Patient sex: M
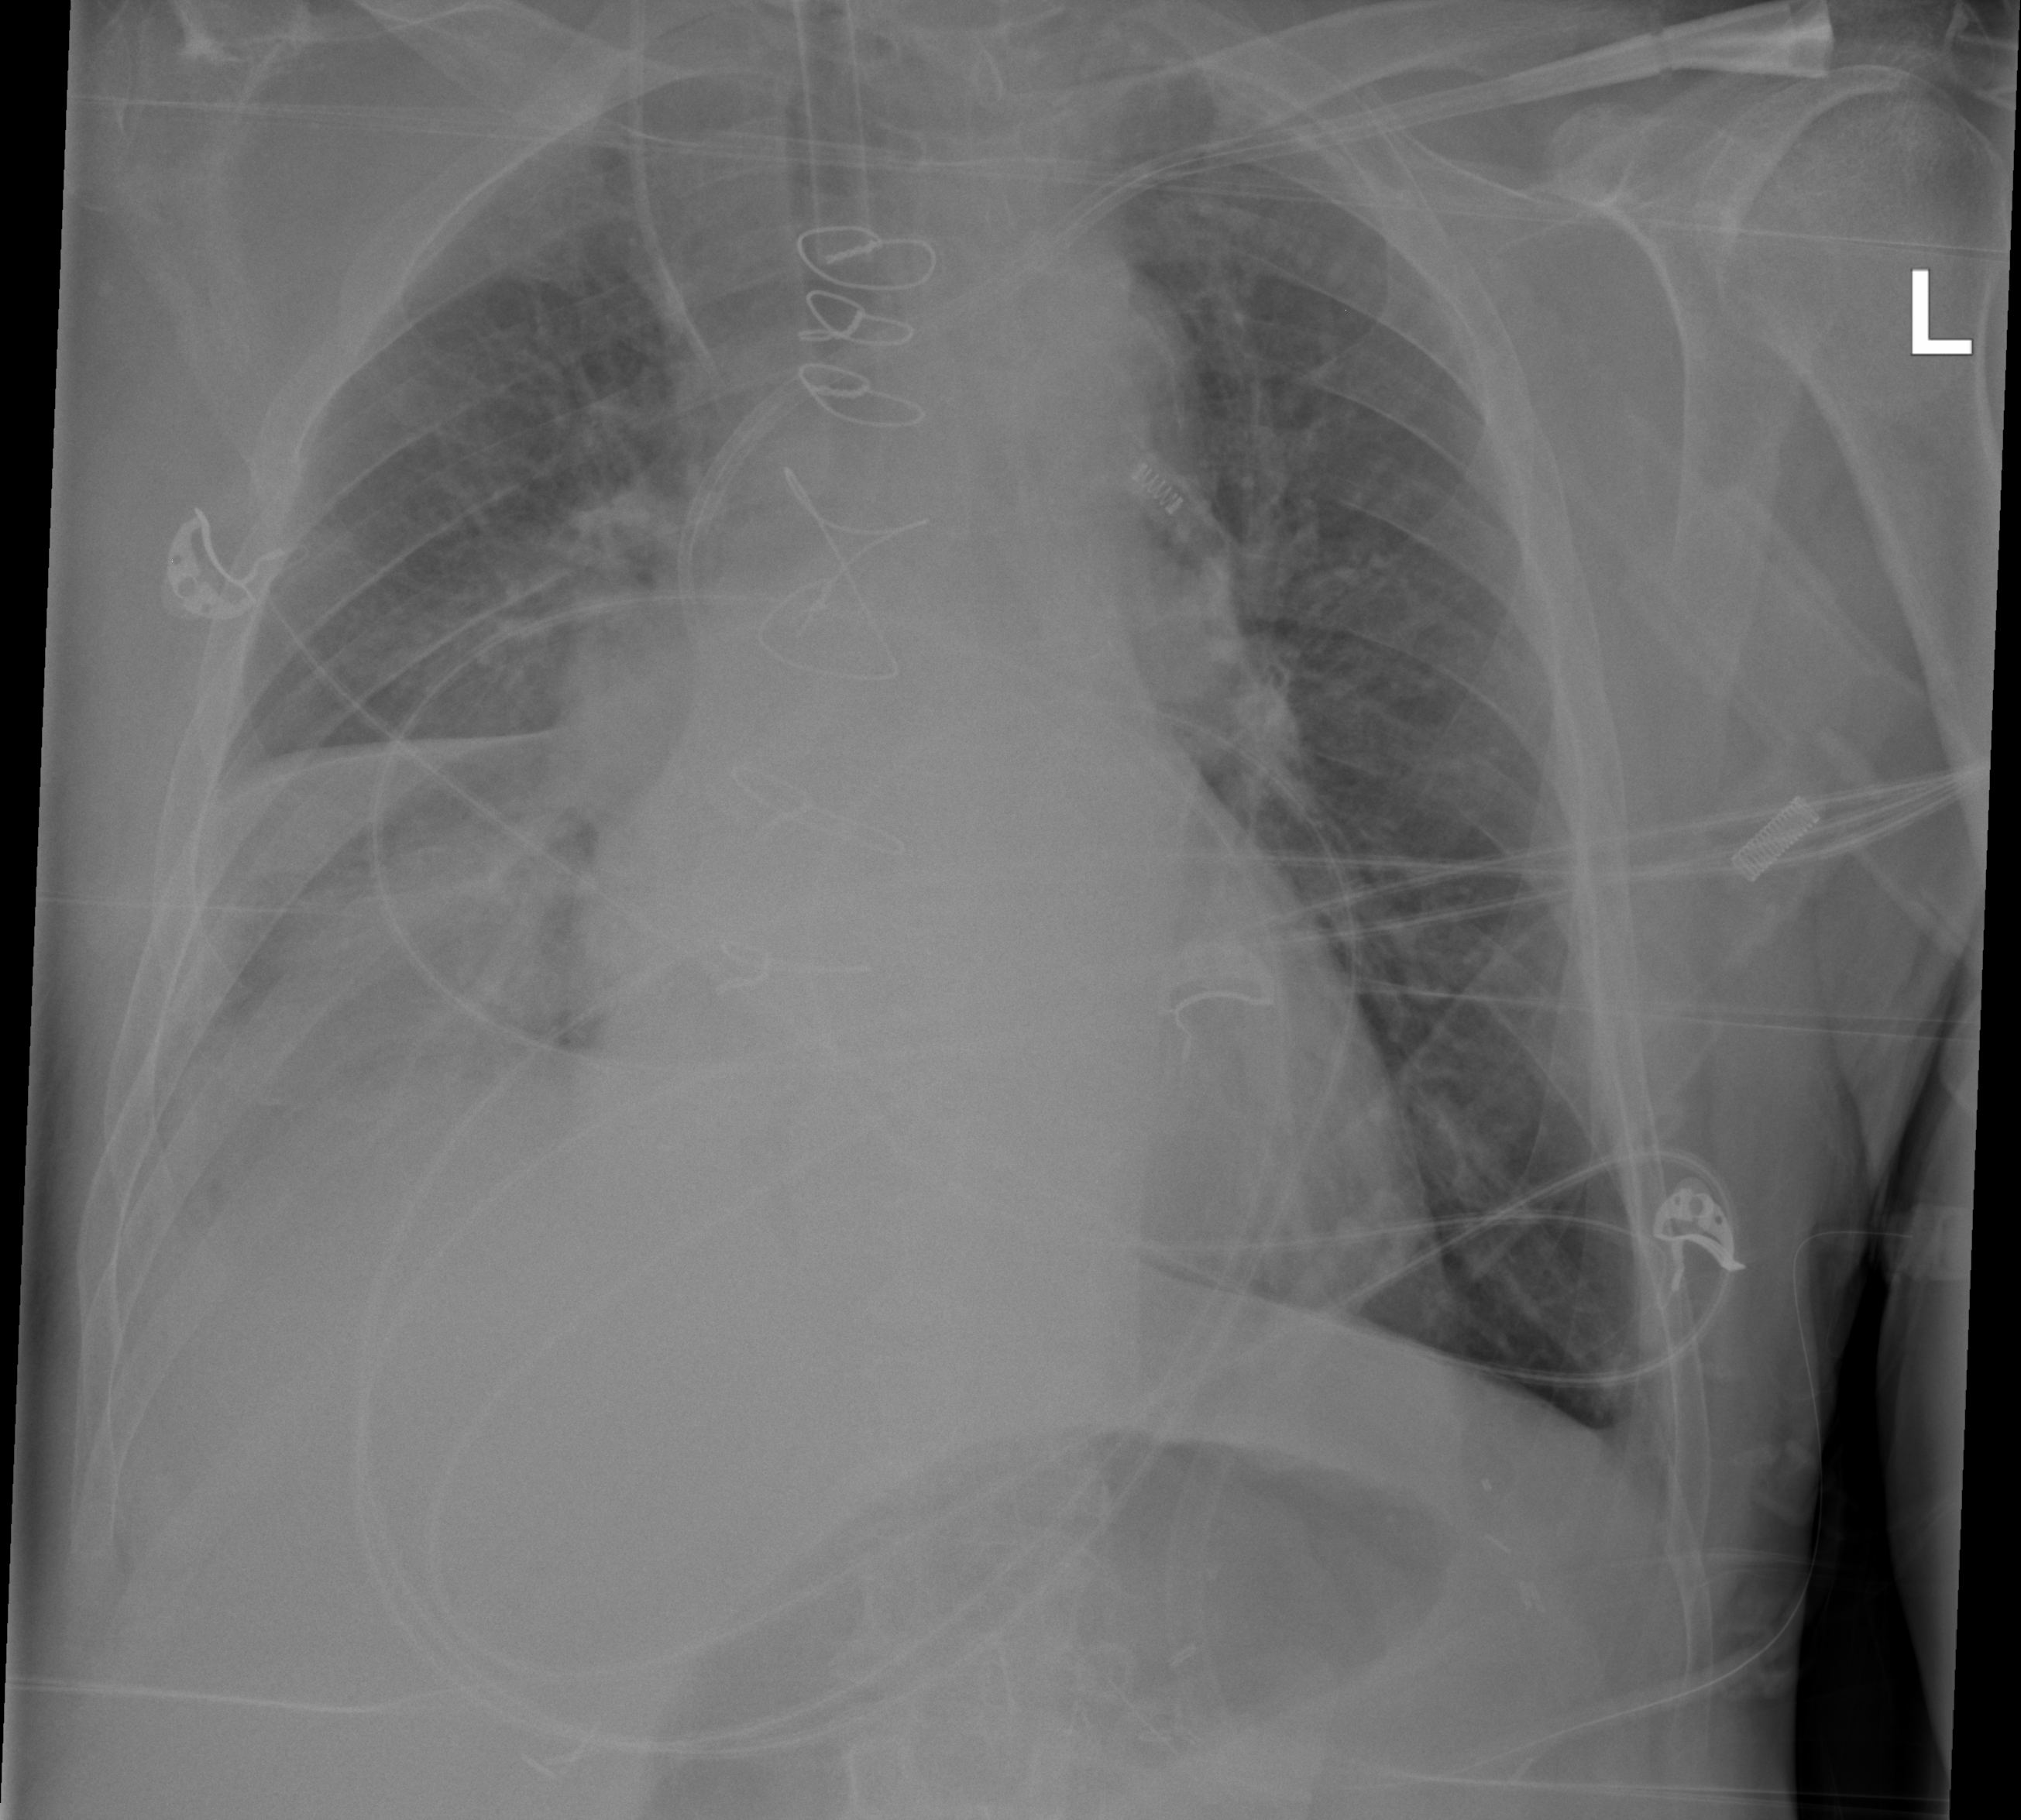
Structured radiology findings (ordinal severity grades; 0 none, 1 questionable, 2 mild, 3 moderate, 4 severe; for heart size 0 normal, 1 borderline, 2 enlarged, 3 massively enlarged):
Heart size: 2
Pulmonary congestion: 2
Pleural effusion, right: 2
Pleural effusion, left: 1
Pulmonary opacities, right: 2
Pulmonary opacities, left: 0
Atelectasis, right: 3
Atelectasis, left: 0